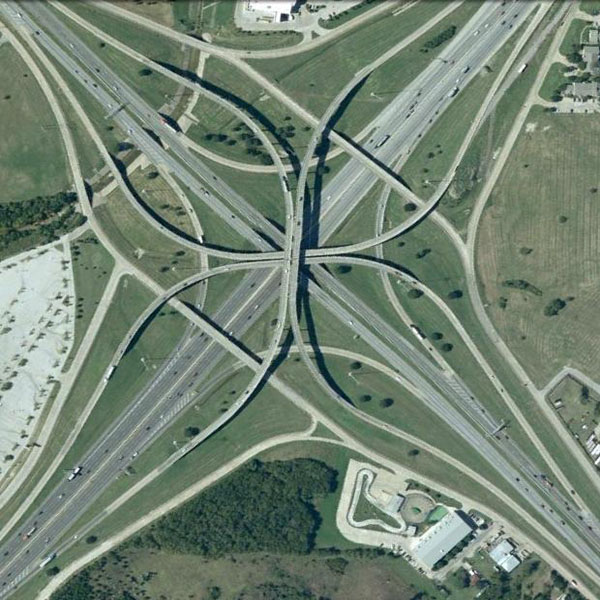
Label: Viaduct